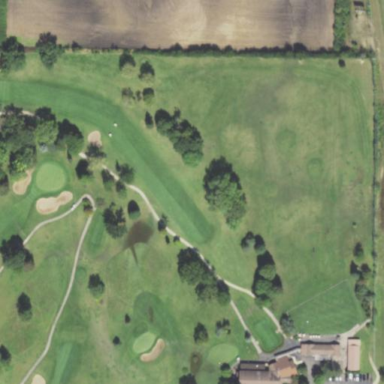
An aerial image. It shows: Grassy area designated for driving range golf.